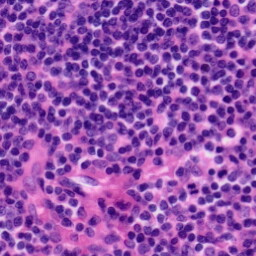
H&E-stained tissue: Tonsil